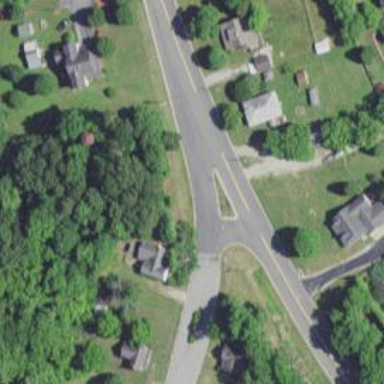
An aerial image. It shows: Stop road.